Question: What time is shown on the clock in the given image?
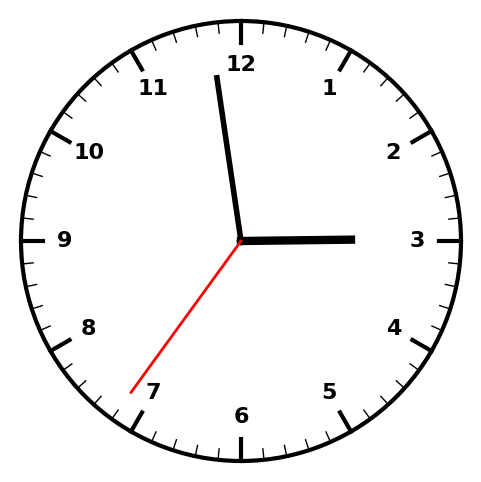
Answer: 02:58:36